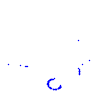
Particle: proton